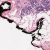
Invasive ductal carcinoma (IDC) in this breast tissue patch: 0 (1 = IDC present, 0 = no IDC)